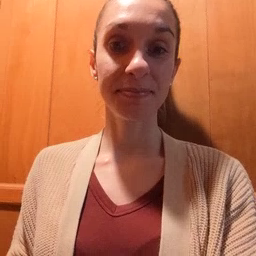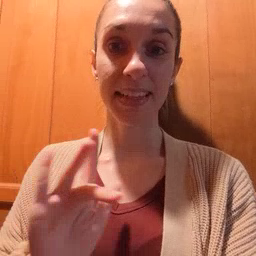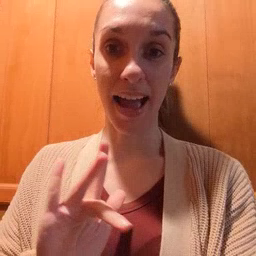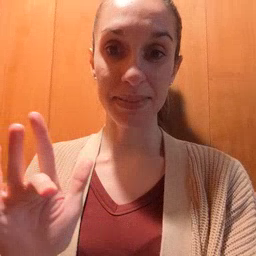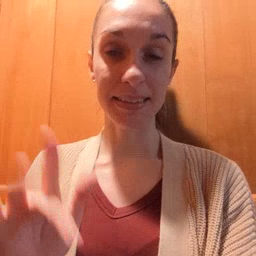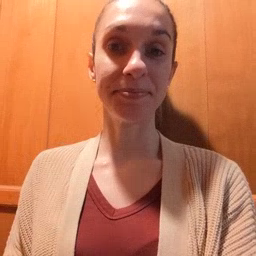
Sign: empty